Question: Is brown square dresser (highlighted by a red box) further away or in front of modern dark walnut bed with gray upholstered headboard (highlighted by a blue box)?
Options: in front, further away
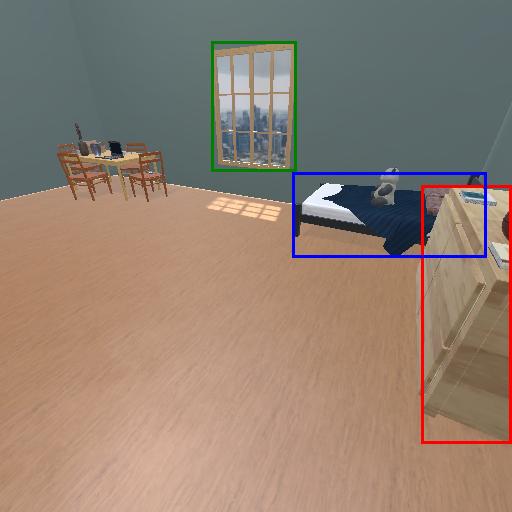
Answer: in front